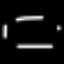
Label: octagon